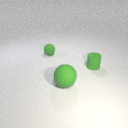
small green rubber cylinder to the right of large green rubber sphere